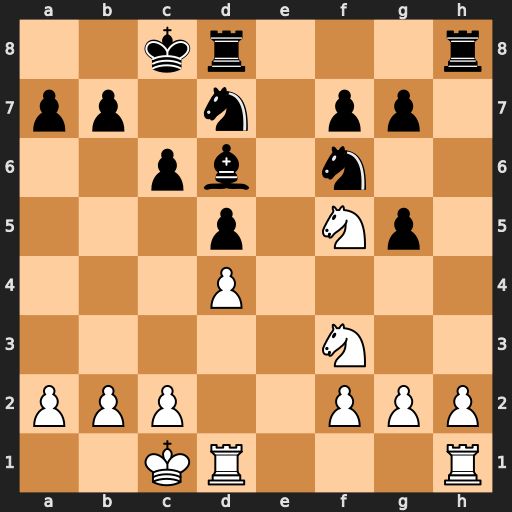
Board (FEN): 2kr3r/pp1n1pp1/2pb1n2/3p1Np1/3P4/5N2/PPP2PPP/2KR3R
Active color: w
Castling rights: -
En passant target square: -
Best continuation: Nxd6+ Kc7 Nxf7